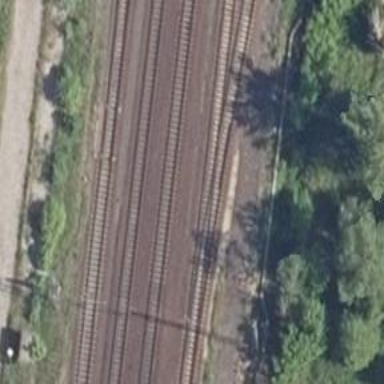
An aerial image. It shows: Electrified rail siding with contact line.